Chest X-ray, AP view. Patient: 62 years old, sex F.
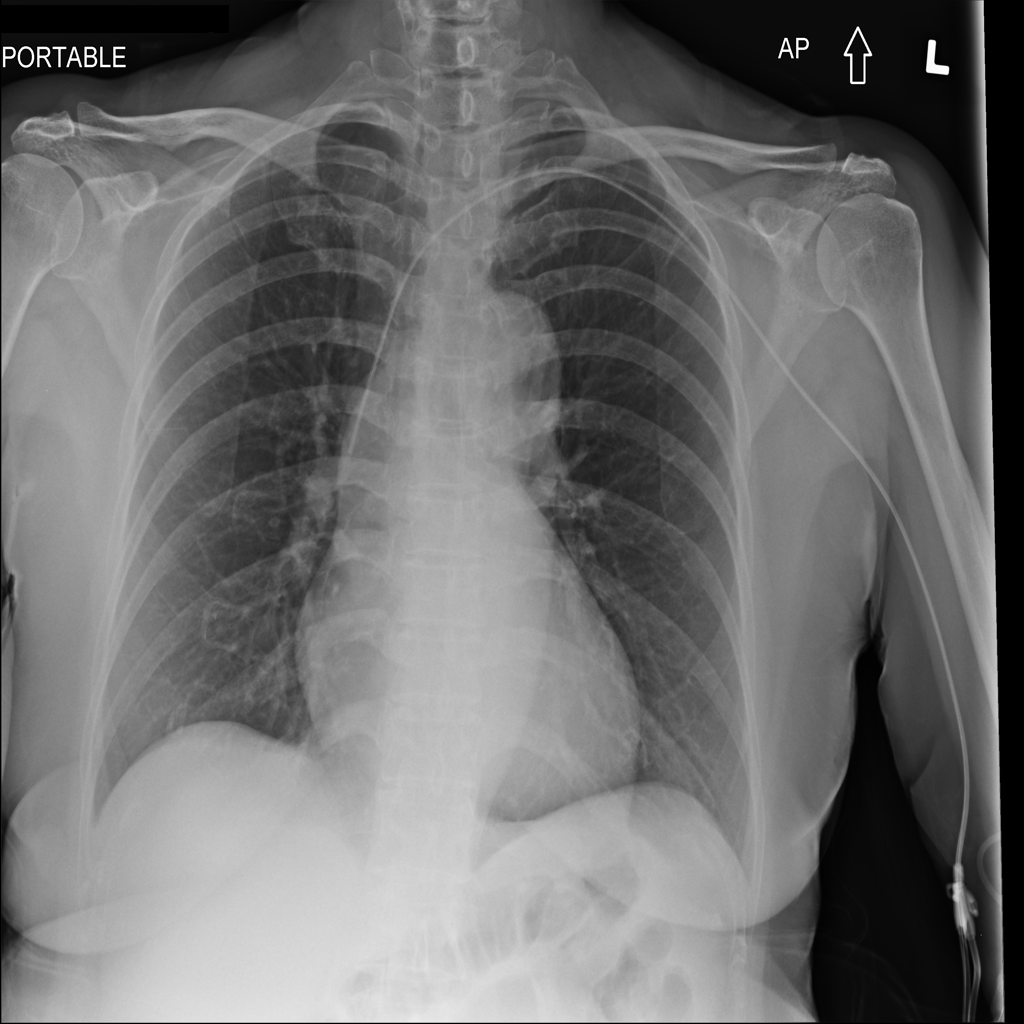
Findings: No Finding